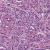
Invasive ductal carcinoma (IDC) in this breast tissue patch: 1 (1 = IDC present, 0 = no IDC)